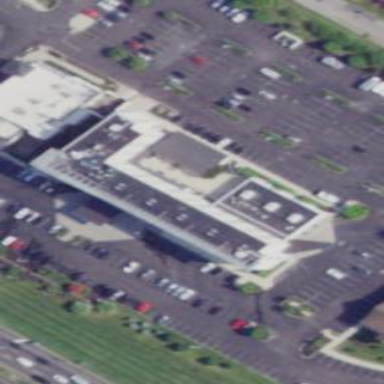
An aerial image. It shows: Hotel building.